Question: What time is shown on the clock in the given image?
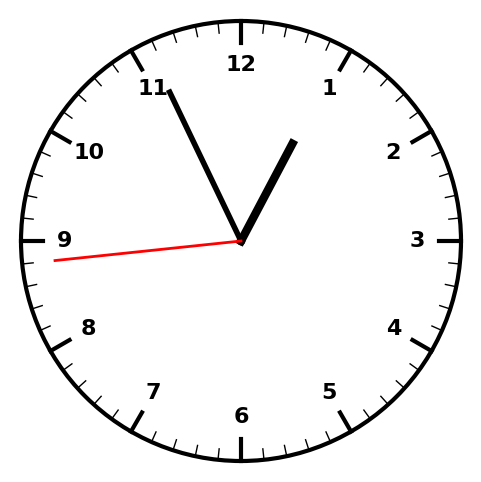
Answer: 12:55:44